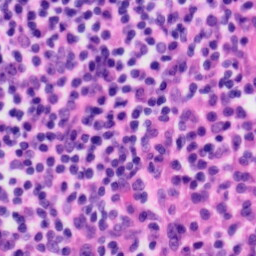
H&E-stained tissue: Tonsil